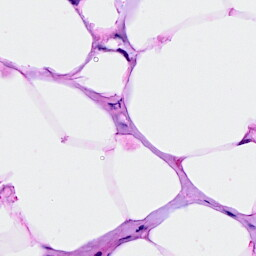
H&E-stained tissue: Breast